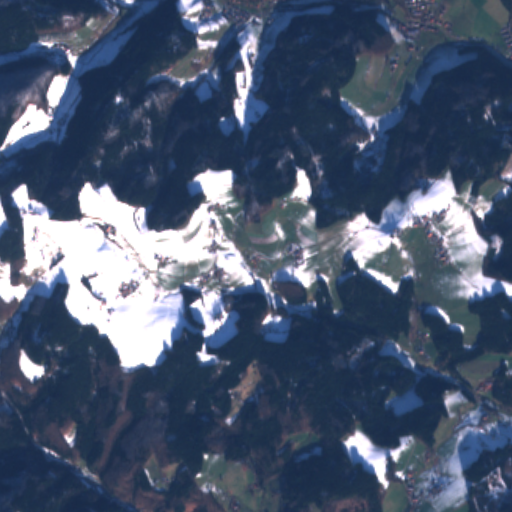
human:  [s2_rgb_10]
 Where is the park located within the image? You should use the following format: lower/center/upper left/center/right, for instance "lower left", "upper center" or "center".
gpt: The park is located in the lower right of the image.
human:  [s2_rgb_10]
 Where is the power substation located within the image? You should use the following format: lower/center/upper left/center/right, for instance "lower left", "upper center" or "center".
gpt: The power substation is located in the center right of the image.
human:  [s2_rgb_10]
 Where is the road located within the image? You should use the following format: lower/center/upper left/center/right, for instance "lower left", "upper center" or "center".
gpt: There is no road in the image.